Question: So I have been programming in console C++ for a while, but I finally decided to try graphical applications using OpenGL. It took me a while to learn that GLUT and other libraries are obsolete, so I began installing and preparing GLEW and FreeGLUT. I managed to get to the point were my includes are working; however, now I'm running into this problem:

Visual Studio is telling me that I don't have glew32.dll when it is clearly sitting in the system32 folder. Is this not the default folder for these libraries?
In addition, every time I run my program (and hence get this error) the visual studio process continues running in the background, even after the program is closed. It refuses to be ended and it causes another problem: whenever I reenter Visual Studio I get a message saying that the default storage location is currently in use by another instance of visual studio (the one running in the background.) As a result, to continue working I have to restart my computer every time.
Does anyone have any clue what could be wrong with this and how I could get things up and running? This is my first time installing libraries, but I haven't touched random things in the system folder (at least not intentionally) and I've been careful to clean up behind myself when I've done something I shouldn't have.
Other info:
Visual Studio 2012
Latest stable releases of freeGLUT and GLEW
Windows 8.1 64bit
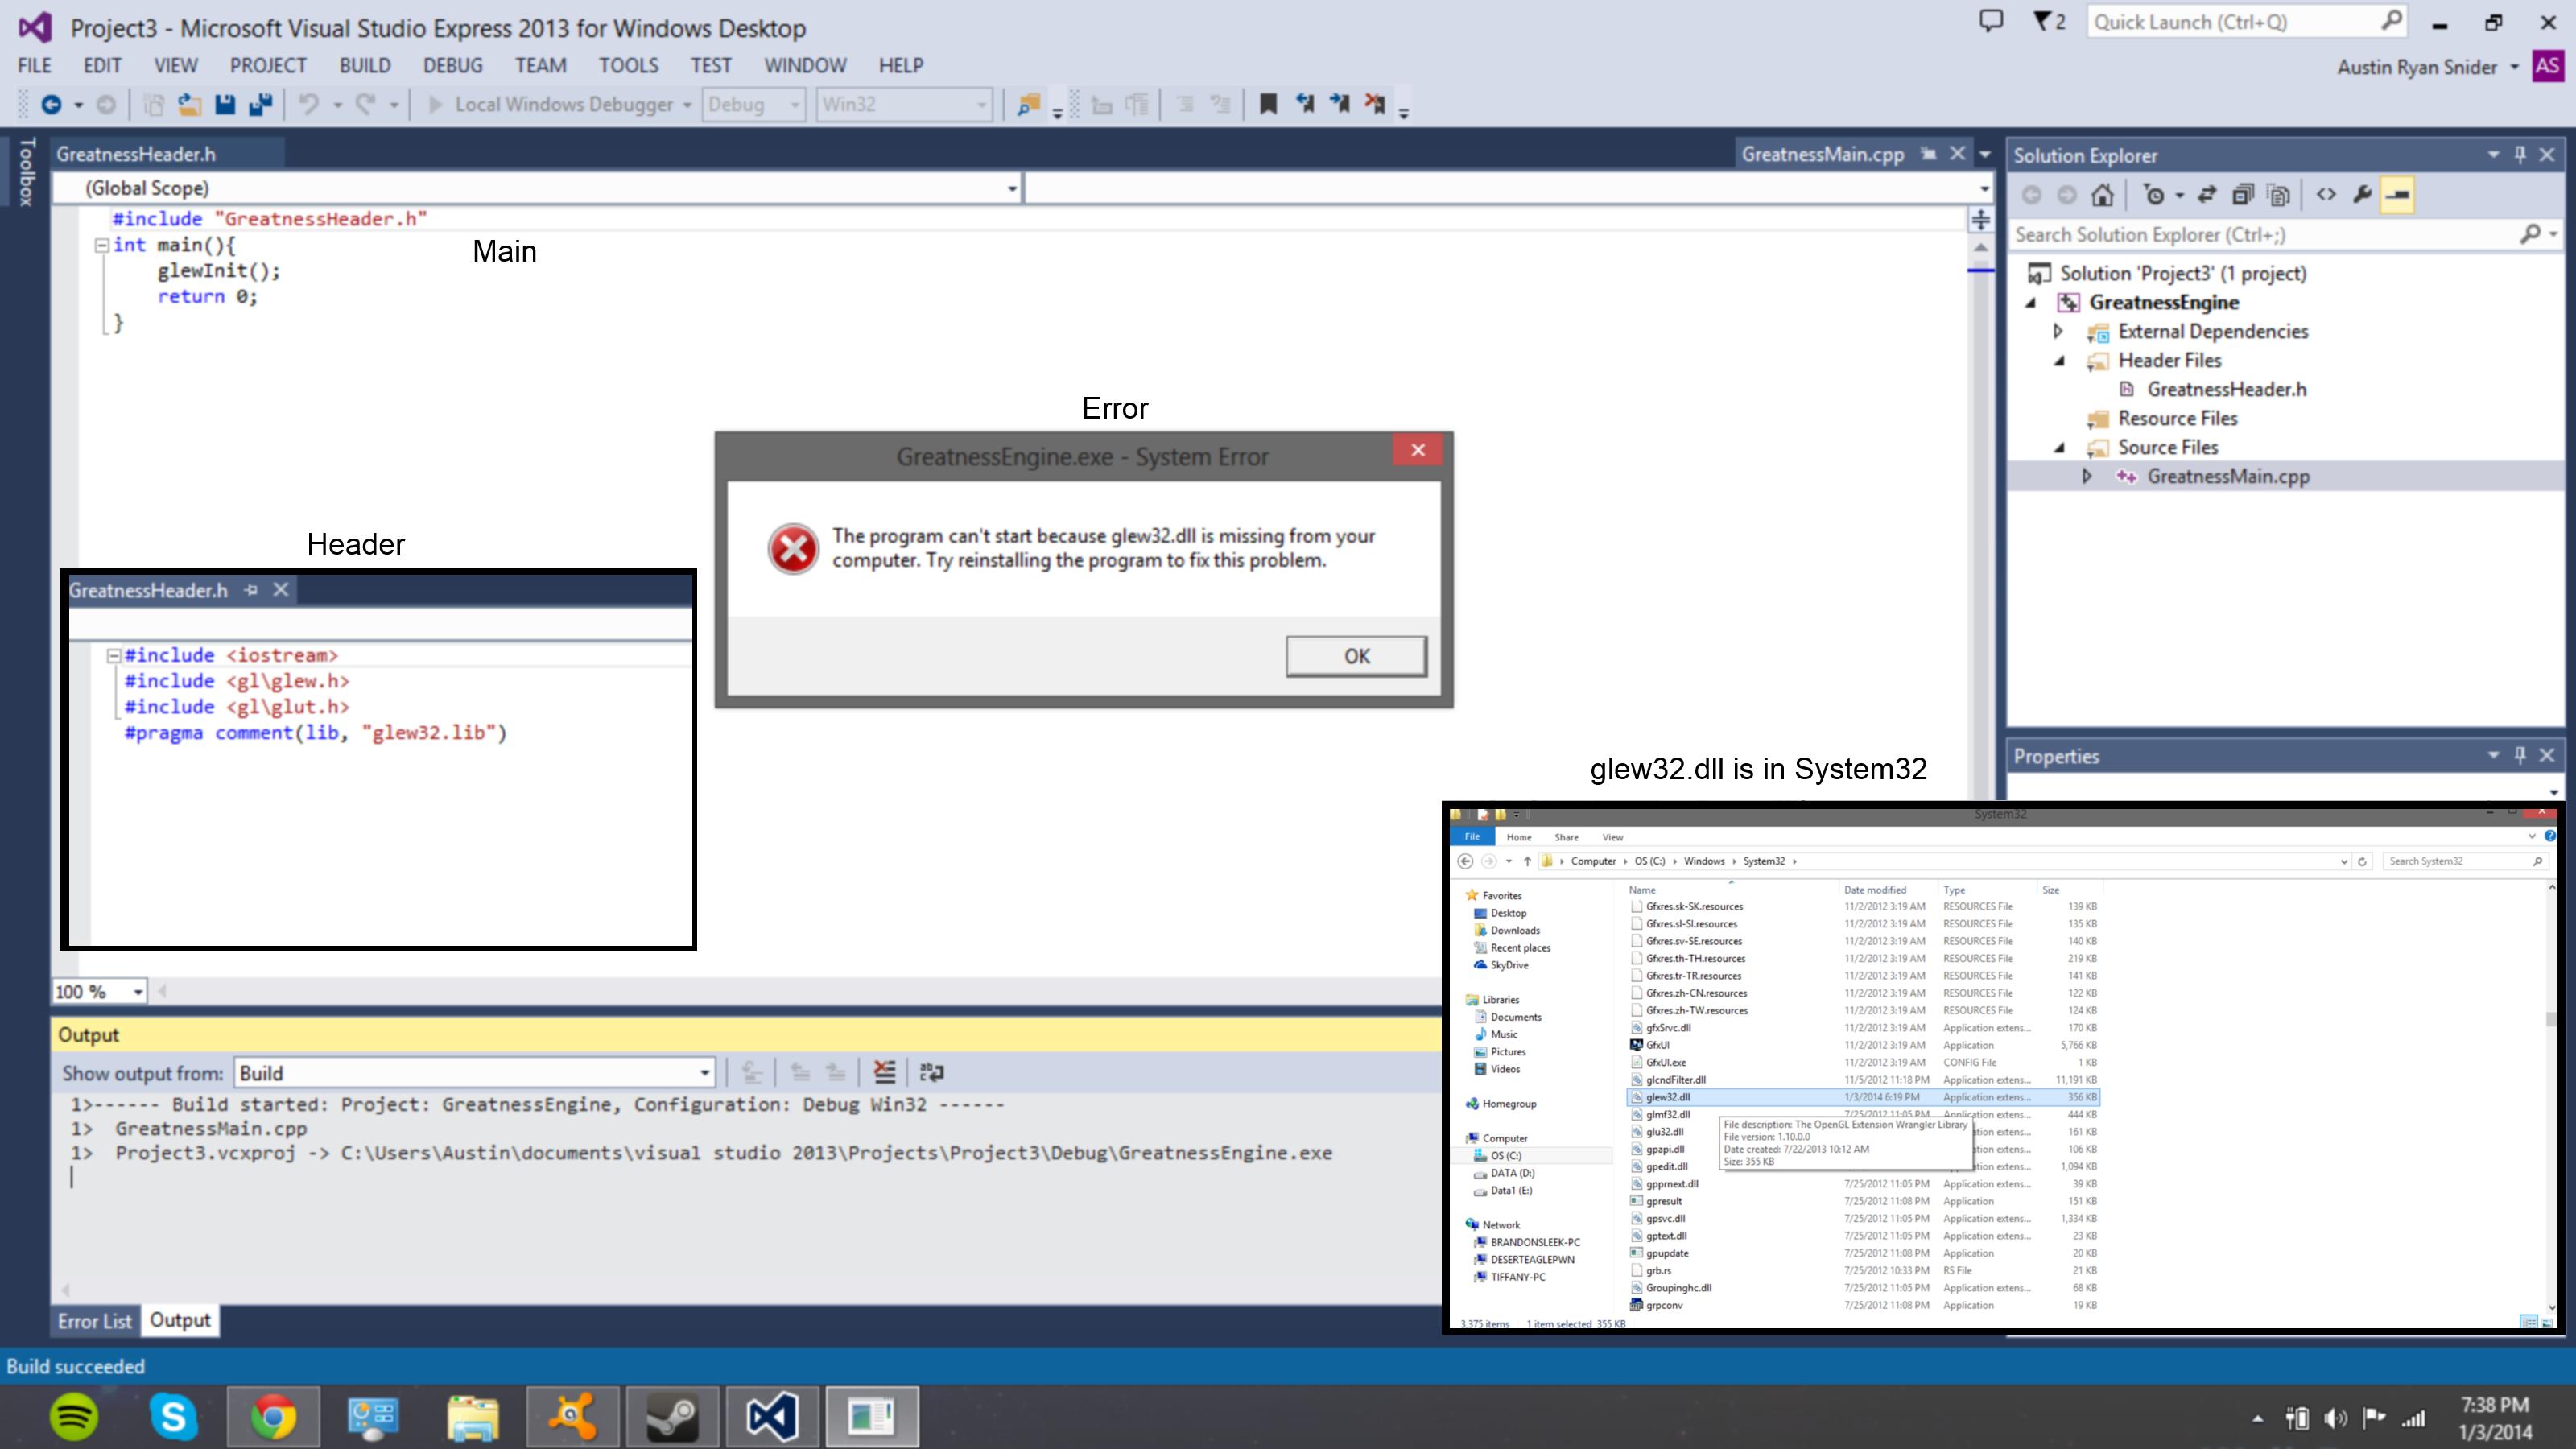
Answer: ### There are a few things worth mentioning here:
1. You really should not even bother with using the dynamic linking version of glew (glew32.lib). Just link against the static linking library (glew32s.lib) and forget that the DLL version ever existed. The DLL version is more trouble than it is worth, especially since it will not work with other compilers (e.g. g++) on Microsoft Windows.
2. For goodness' sake, do not install glew32.dll to System32! Never, ever, put any user DLLs there. This is the primary cause of "DLL hell." What you should do is distribute them along with your application instead (e.g. in your .exe's working directory) or if the software has a run-time redistributable installation program (glew does not) ship that with it.
3. I am willing to bet good money you are running a 64-bit version of Microsoft Windows. You are compiling a 32-bit application, and it will run in Microsoft Windows' 32-bit compatibility layer known as Windows on Windows. All 32-bit DLLs will be sourced from a separate location SysWow64 when running in the compatibility layer. This can be confusing, as you would think that System32 means 32-bit... but for historical reasons System32 actually contains the DLLs for the native version of Windows (32-bit on Win32 and 64-bit on x64). Nevertheless, do not install glew32.dll to SysWoW64 either :)
---
Since you mentioned in comments that you do not understand what "linking against glew32s.lib" means, I will tell you simply that this line in your header file is causing the linker to use the DLL version of glew:
'''
#pragma comment (lib, "glew32.lib")
'''
This is an ugly hack for the Microsoft Visual C++ compiler that tells the linker to add this as a dependency. It is not understood by other compilers (e.g. g++), but if your software is always going to be compiled with Visual Studio you can continue to use it.
To change your software to use the (non-DLL) version of glew, simply replace that line with this:
'''
#pragma comment (lib, "glew32s.lib")
'''
Now you do not need to distribute a DLL along with your program and this whole problem effectively disappears.